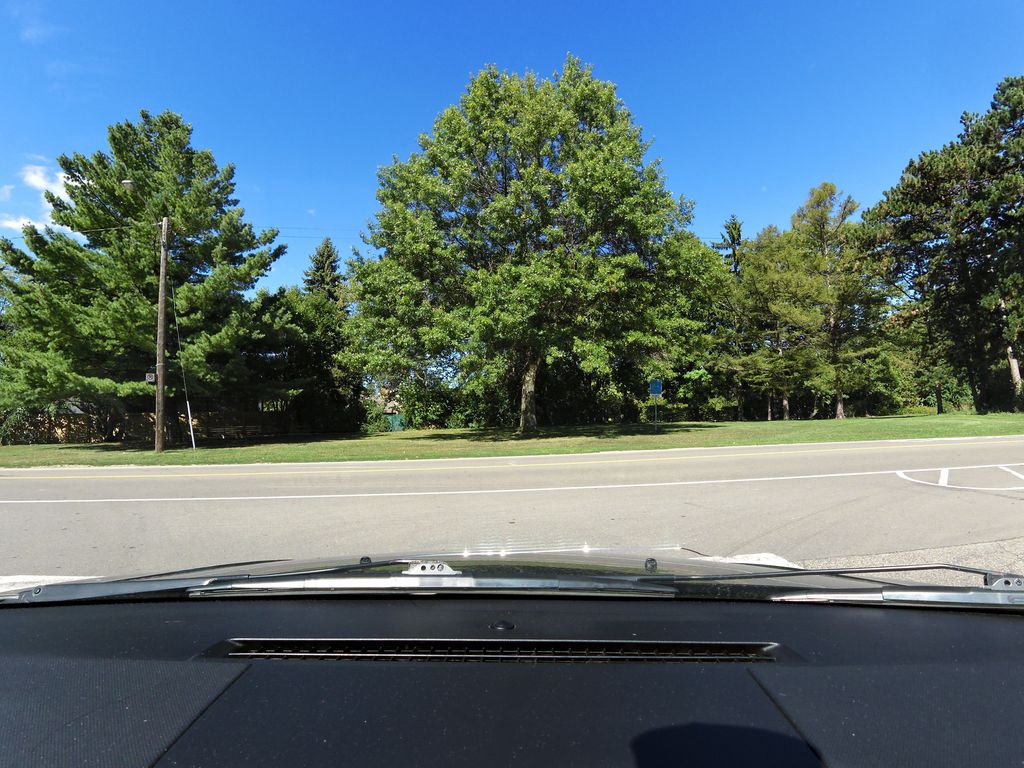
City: hamilton